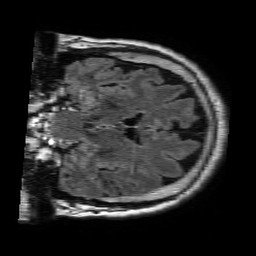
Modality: FLAIR
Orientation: coronal
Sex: male
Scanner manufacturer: philips
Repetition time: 11 s
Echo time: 0.125 s